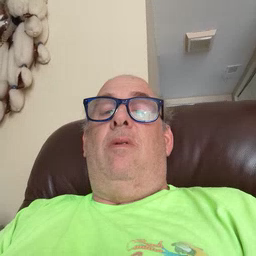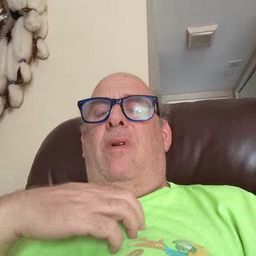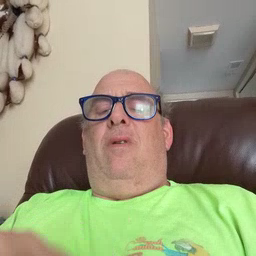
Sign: hungry